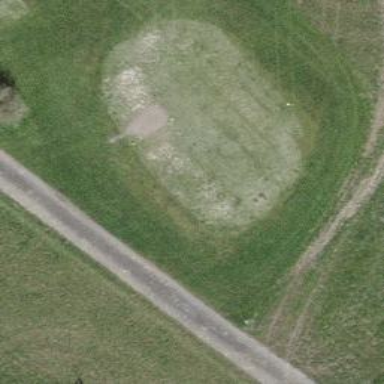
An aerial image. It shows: Golf tee.